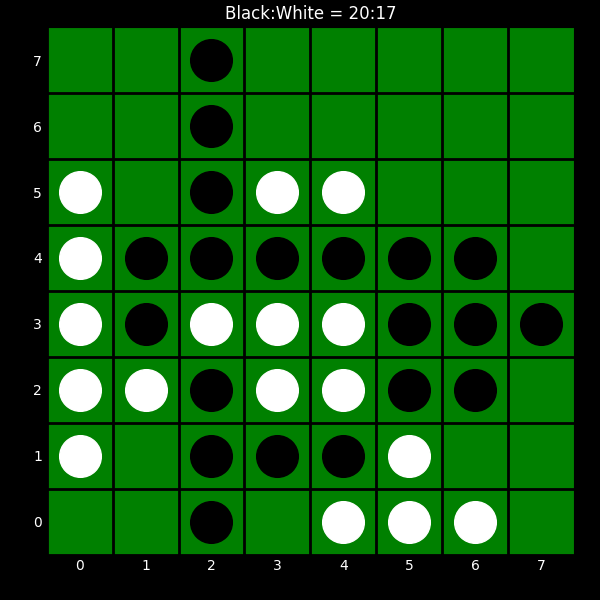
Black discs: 20
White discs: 17